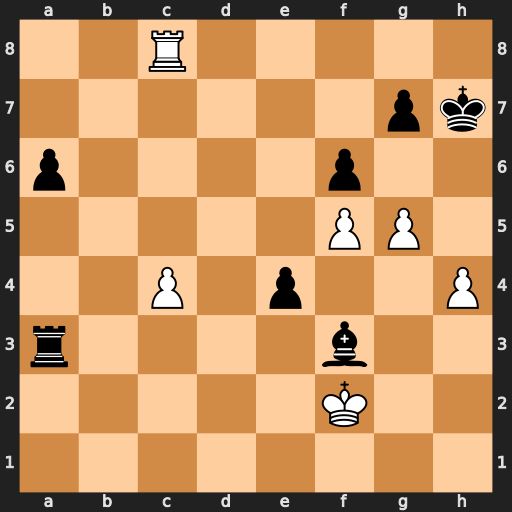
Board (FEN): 2R5/6pk/p4p2/5PP1/2P1p2P/r4b2/5K2/8
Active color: w
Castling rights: -
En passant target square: -
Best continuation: g6+ Kh6 Rh8#